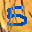
Label: 5